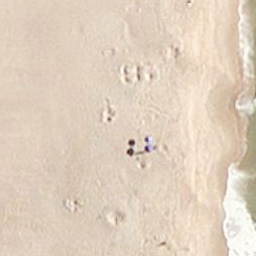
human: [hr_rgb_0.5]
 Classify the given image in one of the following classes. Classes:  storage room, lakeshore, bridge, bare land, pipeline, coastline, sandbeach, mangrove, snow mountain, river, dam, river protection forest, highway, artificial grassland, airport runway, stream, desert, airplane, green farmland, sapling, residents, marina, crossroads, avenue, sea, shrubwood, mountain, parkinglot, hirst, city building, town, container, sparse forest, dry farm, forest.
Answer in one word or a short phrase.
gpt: sandbeach